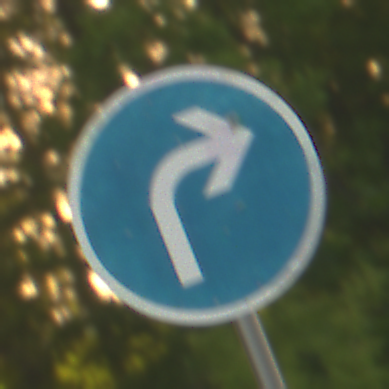
Verkehrszeichen: VorgeschriebeneFahrtrichtungRechts
Umgebung: Outdoor, RoadRail
Tageszeit: SunriseSunset
Wetter: Clear
Licht: Natural
Jahreszeit: NotSpecified
Kontrast: LowContrast